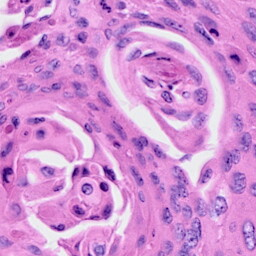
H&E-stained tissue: Cervix